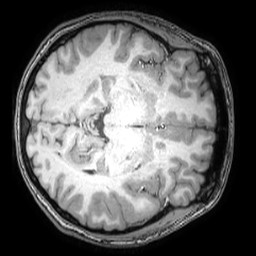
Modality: T1w
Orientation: axial
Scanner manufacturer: philips
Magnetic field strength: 3 T
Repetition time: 0.008 s
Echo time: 0.0035 s